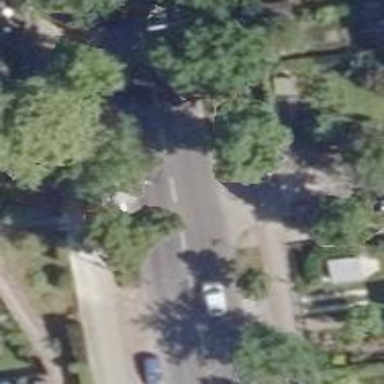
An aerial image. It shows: Residential road with asphalt surface and sidewalks on both sides.